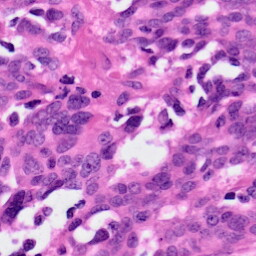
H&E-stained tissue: Ovarian